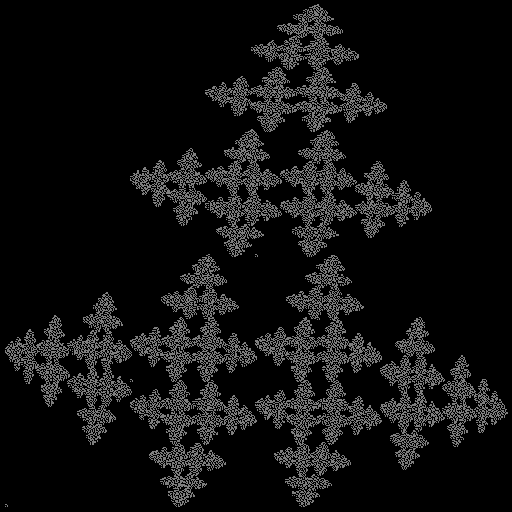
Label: crystal